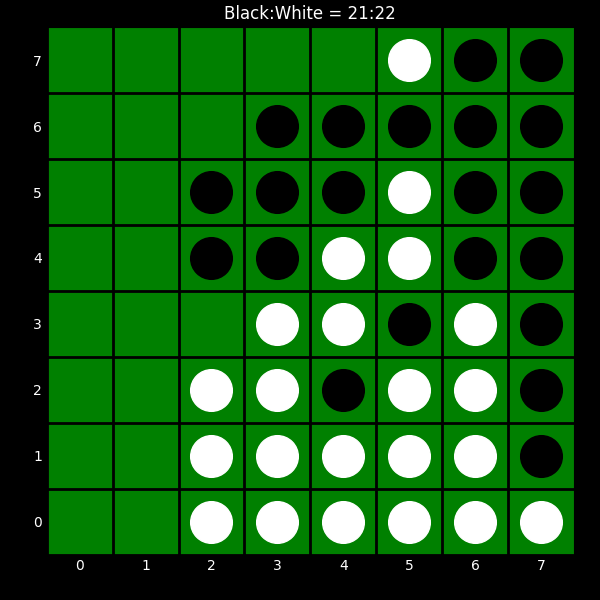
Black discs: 21
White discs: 22